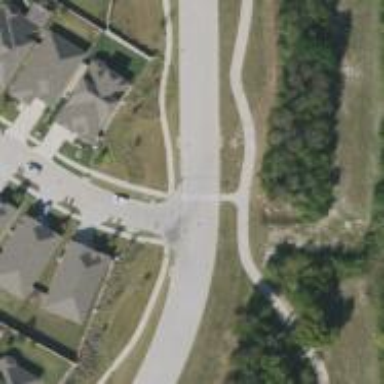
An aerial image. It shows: Crossing on footway.